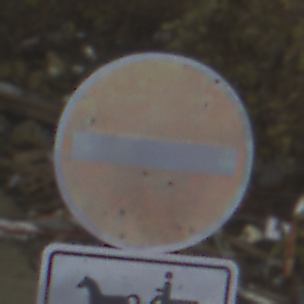
Verkehrszeichen: VerbotDerEinfahrt
Zusatzzeichen unten: MehrspurigeFahrzeugeFrei9
Umgebung: Outdoor, Urban
Tageszeit: MorningAfternoon
Wetter: PartlyCloudy
Licht: Natural
Jahreszeit: NotSpecified
Kontrast: LowContrast